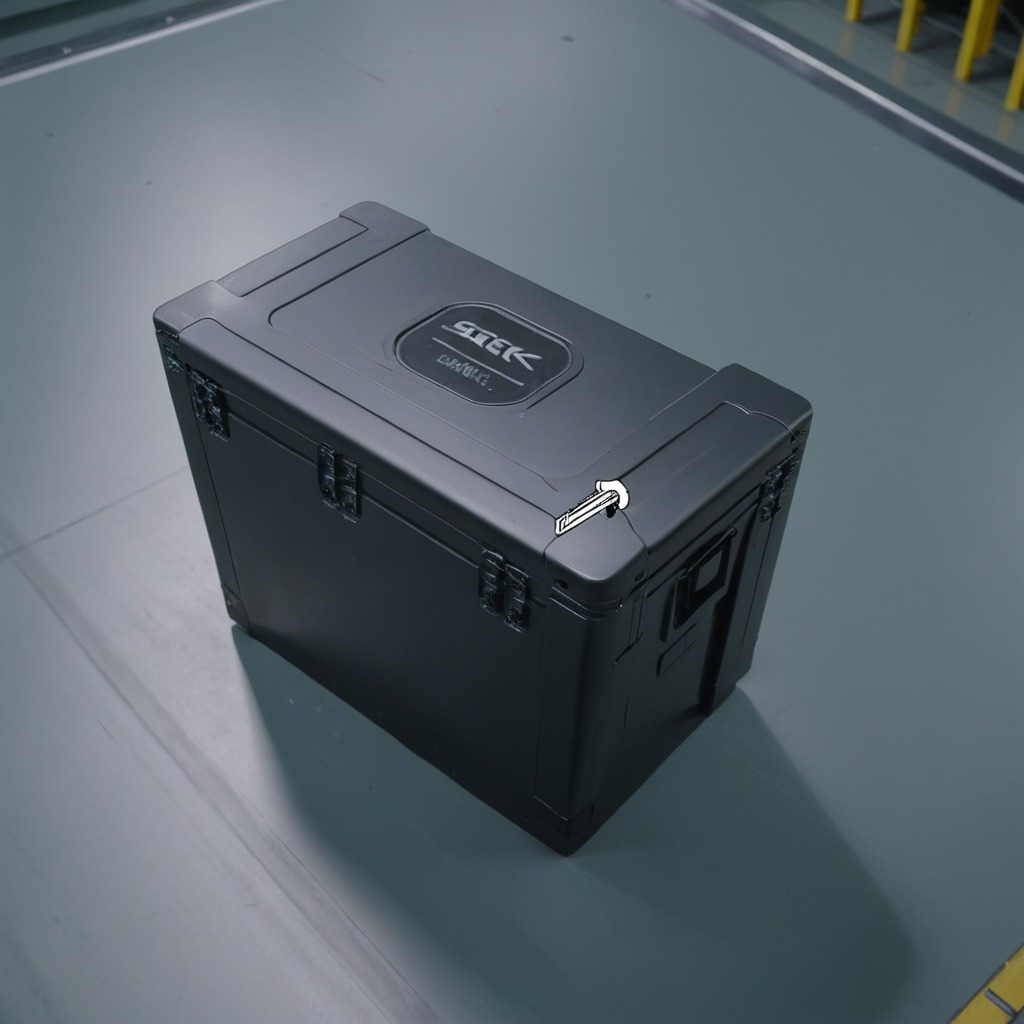
A metal screw is lying on the toolbox surface in an airplane hangar workshop.